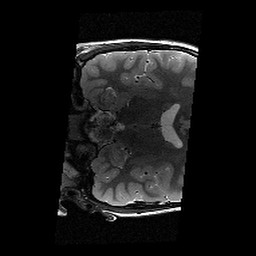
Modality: T2w
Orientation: coronal
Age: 10
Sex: male
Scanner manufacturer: siemens
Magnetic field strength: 3 T
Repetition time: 9.23 s
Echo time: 0.067 s